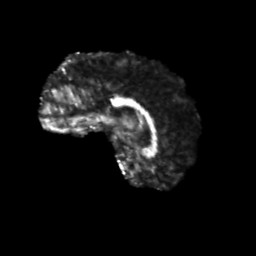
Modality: FA
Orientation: sagittal
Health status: healthy
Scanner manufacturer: philips
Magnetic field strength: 3 T
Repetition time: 9.75 s
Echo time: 0.092 s